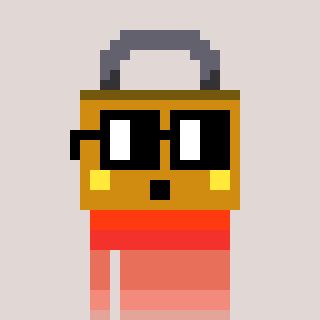
a pixel art character with square black glasses, a lock-shaped head and a bege-colored body on a warm background